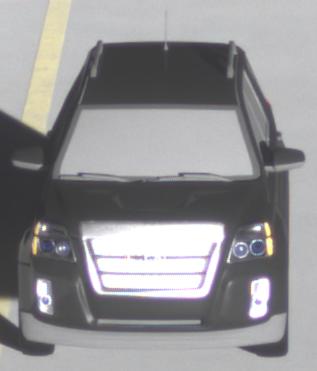
Make: GMC
Model: Terrain
Detailed model: Gen. 1
Model produced from: 2009
Model produced until: 2017
Doors: 5
Color: black
Road condition: dry road
Daytime: sunrise or sunset
Contrast: high contrast